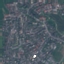
Land use / land cover class: Residential